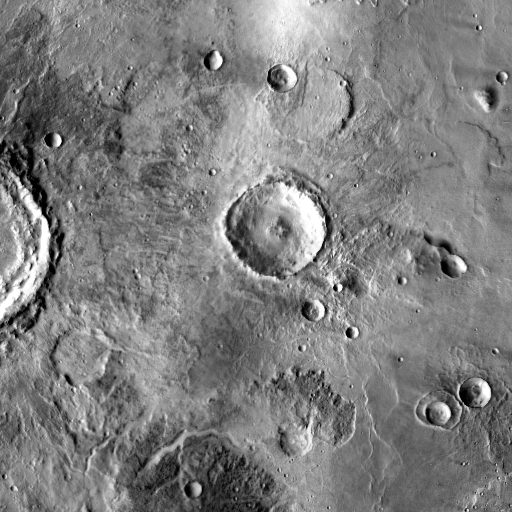
Crater classes present: Background, Other, Layered, Buried